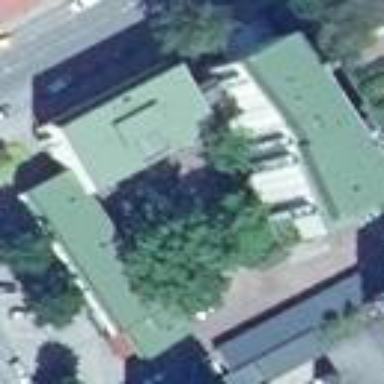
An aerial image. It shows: Saltbox-shaped roof distinguishes these apartments.